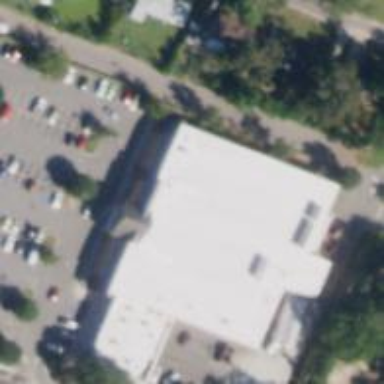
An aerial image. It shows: Supermarket.